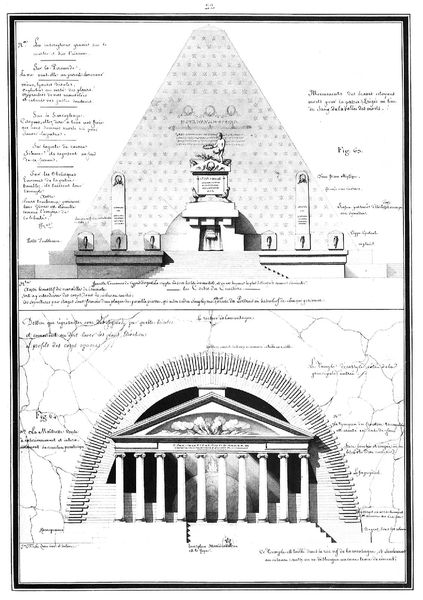
Titel: “Architecture Civile”
Künstler: Jean Jaques Lequeu
Schlagwörter: schwarz, skizze, säulen, zeichnung, dach, präsentation, treppe, palast, denkmal, beschriftung, entwurf, darstellung, griechisch, konstruktion, griechenland, plan, tempel, pyramide, erklärung, dorische, schilderung, construction